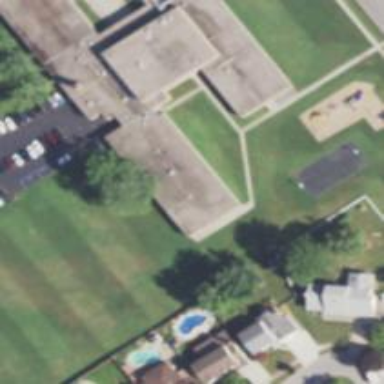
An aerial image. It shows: School building.